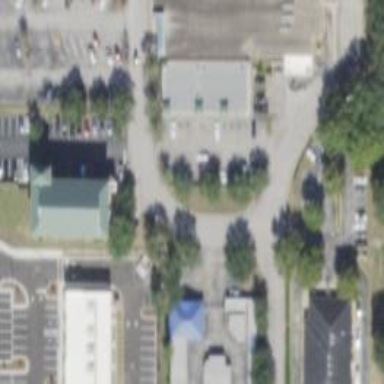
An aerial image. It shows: Parking space.